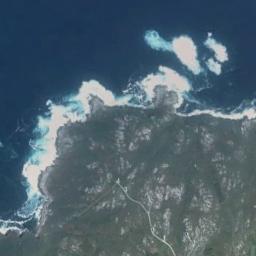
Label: beach